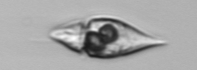
Label: Amphidinium